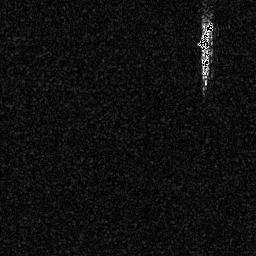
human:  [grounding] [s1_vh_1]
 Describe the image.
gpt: In the satellite image, there is  <ref>1 medium ship </ref> <box>[[77, 6, 83, 30, 0]]</box> located at top right.